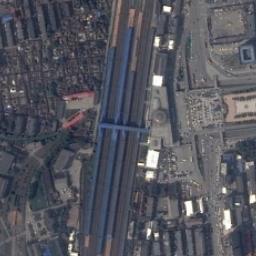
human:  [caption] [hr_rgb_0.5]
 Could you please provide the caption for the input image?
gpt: There are many buildings of different shapes beside the railway station .

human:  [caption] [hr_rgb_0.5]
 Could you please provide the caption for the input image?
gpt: The railway station has lots of railways and some trains and lots of other buildings are next to the railway station .

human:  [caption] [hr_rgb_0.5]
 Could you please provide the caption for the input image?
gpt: A well-equipped railway station in a crowded city .

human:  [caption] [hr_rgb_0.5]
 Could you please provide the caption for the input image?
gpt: The railway station is next to some buildings and trees .

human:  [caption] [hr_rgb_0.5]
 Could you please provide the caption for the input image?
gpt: There are many buildings near the blue railway station .